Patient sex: F
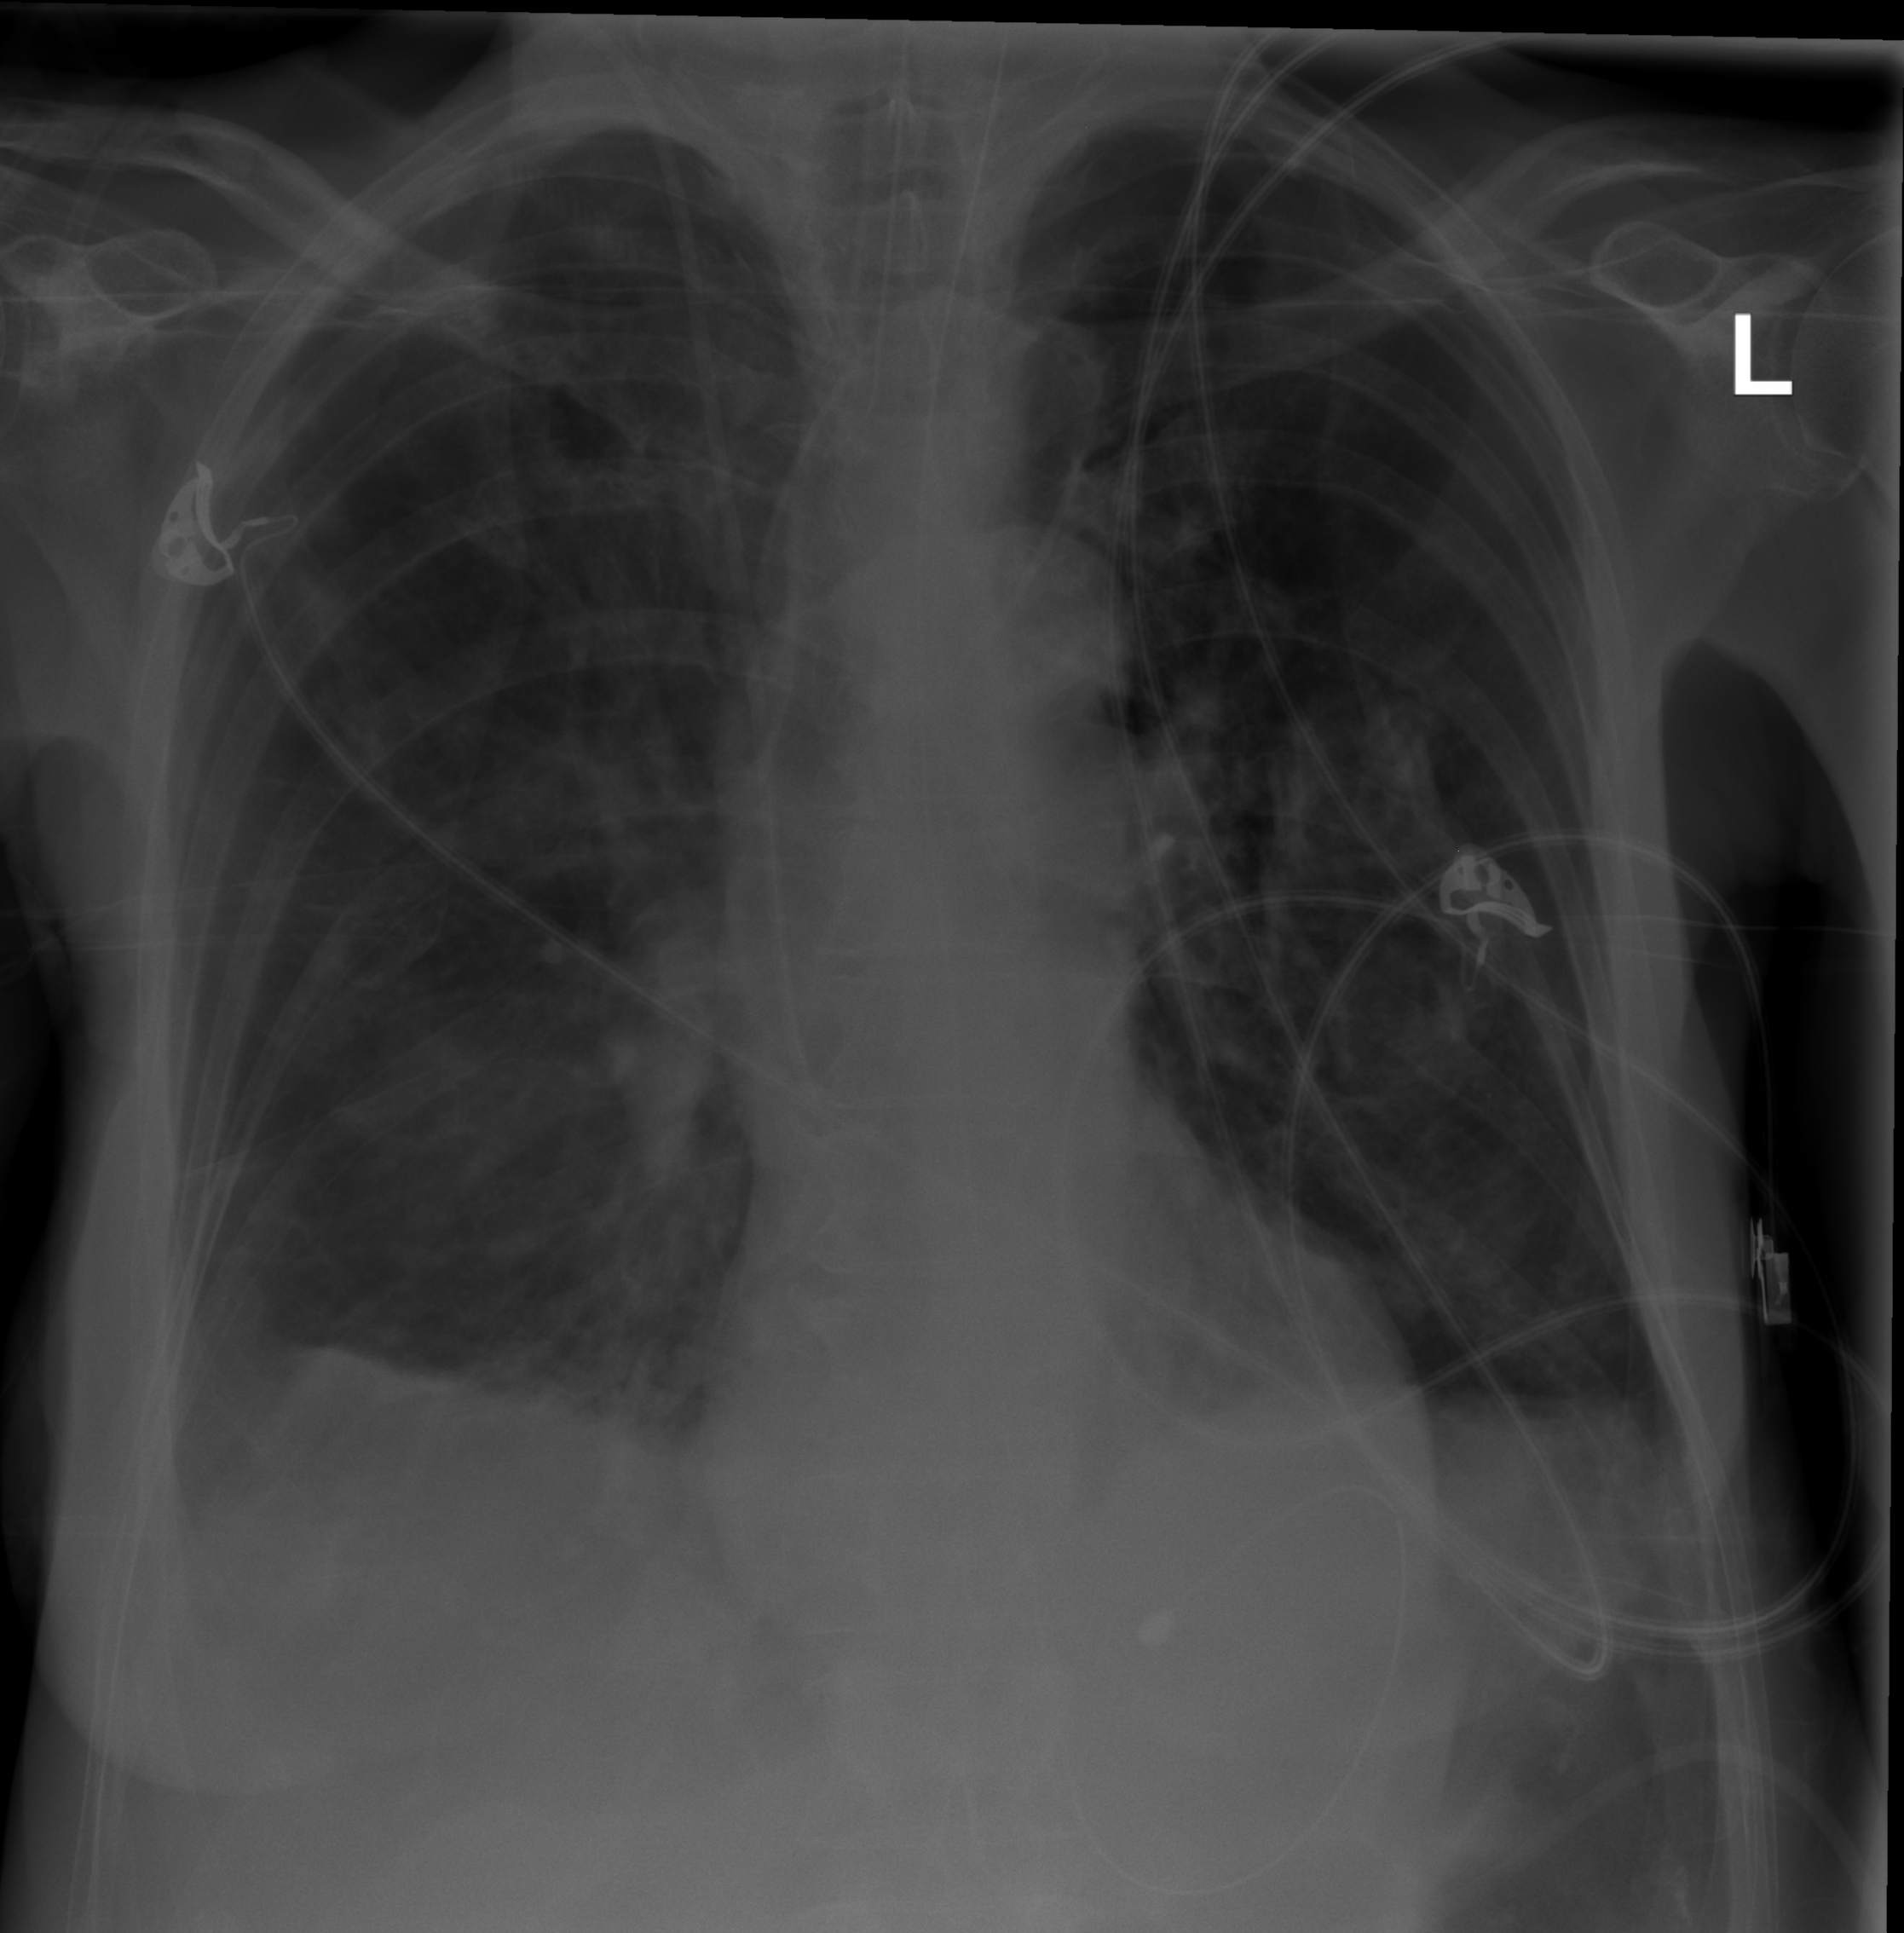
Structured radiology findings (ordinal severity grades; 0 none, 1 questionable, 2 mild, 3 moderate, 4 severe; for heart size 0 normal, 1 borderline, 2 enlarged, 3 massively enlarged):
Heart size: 0
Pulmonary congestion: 0
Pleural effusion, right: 2
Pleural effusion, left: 1
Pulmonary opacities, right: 0
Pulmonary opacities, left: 0
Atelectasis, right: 2
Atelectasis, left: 1